Question: I am coloring edges in phylo trees generated with some functions from "ape"
Since I've always programmed in C, I still find it hard to stop thinking in a loop-like manner.
The only way I can think of doing this is by (1) looping all the tip.labels (IDs), (2) finding out which edges belong to them and (3) setting the desired color.
This is done 1 by 1 and therefore is incredibly slow for big trees:
'''
tsampltime.rooted=structure(list(edge = structure(c(24L, 24L, 24L, 24L, 24L, 25L,
26L, 26L, 27L, 27L, 28L, 28L, 25L, 29L, 29L, 30L, 30L, 30L, 30L,
24L, 31L, 31L, 32L, 32L, 32L, 33L, 33L, 34L, 35L, 35L, 34L, 36L,
36L, 34L, 37L, 37L, 1L, 2L, 12L, 23L, 25L, 26L, 6L, 27L, 5L,
28L, 3L, 4L, 29L, 7L, 30L, 8L, 9L, 10L, 11L, 31L, 13L, 32L, 21L,
22L, 33L, 20L, 34L, 35L, 14L, 15L, 36L, 16L, 17L, 37L, 18L, 19L
), .Dim = c(36L, 2L)), Nnode = 14L, tip.label = c("0", "2325",
"55304", "124953", "72254", "66507", "85089", "110256", "123265",
"97350", "123721", "36770", "48692", "110612", "97224", "104337",
"124625", "128499", "120928", "88404", "73335", "75059", "17928"
), edge.length = c(0, 0.953297, 8.054944, 4.<PHONE>, 9.173083,
1.409346, 3.752752, 0.483517, 4.620875, 0.582417, 0.510989, 12.<PHONE>,
6.291209, 1.920329, 3.071429, 4.<PHONE>, 5.497248, 2.777472,
5.<PHONE>, 8.414843, 2.<PHONE>, 3.79121, 3.824171, 3.961538,
3.804944, 2.126375, 1.75275, 1.93956, 3.<PHONE>, 1.57418, 2.31319,
2.22528, 4.<PHONE>, 3.898348, 2.722523, 1.87088)), .Names = c("edge",
"Nnode", "tip.label", "edge.length"), class = "phylo", order = "cladewise")
...
#distValuesPerId[,] has [LABELID,COLOR]
distValuesPerId=source('http://ubuntuone.com/5y7ZYCWfE73T5lhnUpmeXc')
...
uniqueIDs=unique(tree$tip.label)
distTrdsampledcol <-rep("black", length(tree$edge)) #init in black
for(i in uniqueIDs) { #(1)
a= c(which(tree$tip.label==i))
b= which(tree$edge[,2]== a) #(2)
distTrdsampledcol [ b ] <- distValuesPerId[i,2] #(3)
}
...
#plot(tree, edge.color=distTrdsampledcol)
'''
Can anyone help me to rethink this? Is there a more efficient of doing this?

Thanks in advance!
j
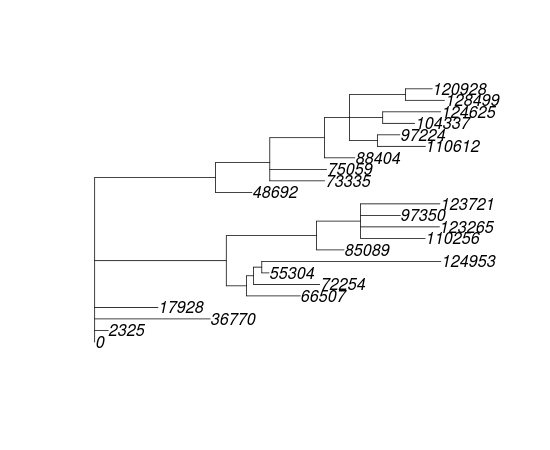
Answer: You might be overthinking this. Just subselect the colours you need from your giant colour 'data.frame'.
'''
plot(tree,edge.color=distValuesPerId[tree$tip.label,2])
'''
Try out the examples list on '?plot.phylo', they have a ton of examples of really cool things you can do with your trees, including colouring. It might give you some ideas.
---
After seeing your comment, I realized, that I had misunderstood the question. This should do what you want without loops:
'''
cols=distValuesPerId[match(tree$tip.label[tree$edge[,2]],distValuesPerId[,1]),2]
my.cols=ifelse(is.na(cols),'black',cols)
plot(tree, edge.color=my.cols)
'''
Breaking it down:
'''
# Find the tip labels associated with each edge, NA if it is not an edge to a tip
edge.tip.labels=tree$tip.label[tree$edge[,2]]
# Match each of those tip labels to the label column in your colur data frame
edge.rows=match(edge.tip.labels,distValuesPerId[,1])
# Find the colour for each of those rows
cols=distValuesPerId[edge.rows,2]
# Where it is NA, convert it to 'black' (where it is not a 'tip edge')
my.cols=ifelse(is.na(cols),'black',cols)
'''